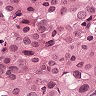
Metastatic tissue present: yes